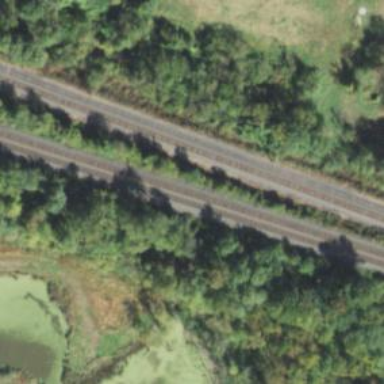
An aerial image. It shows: Railway track.